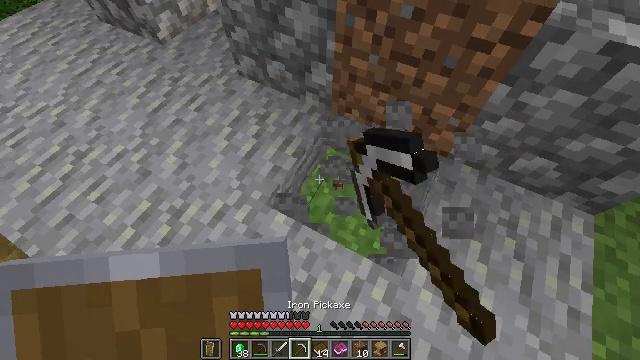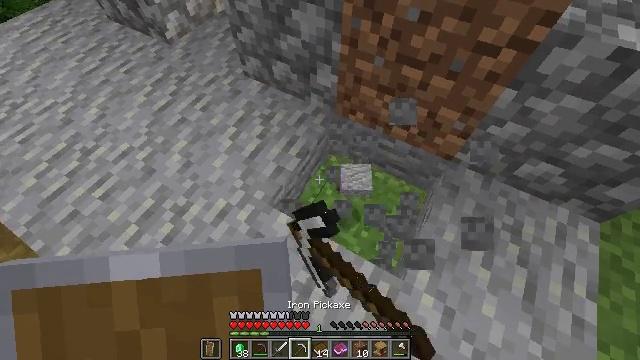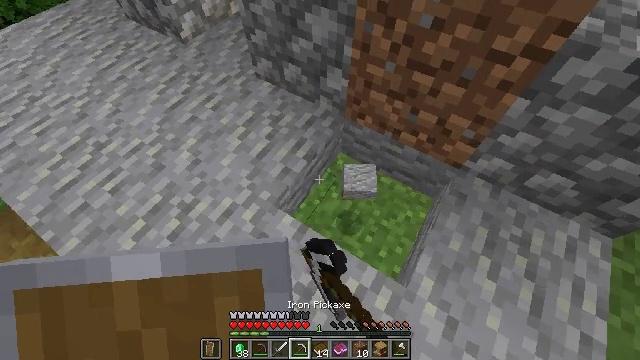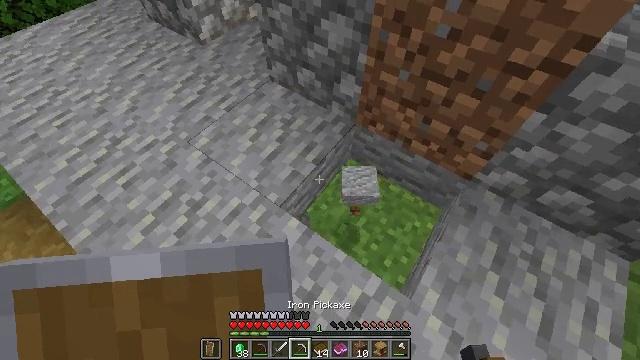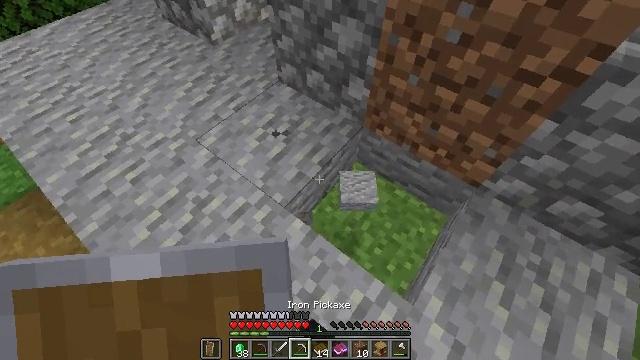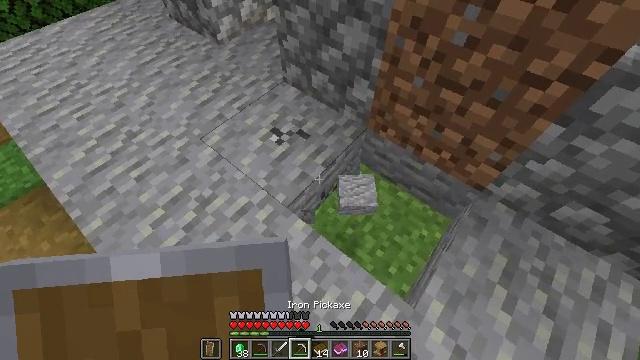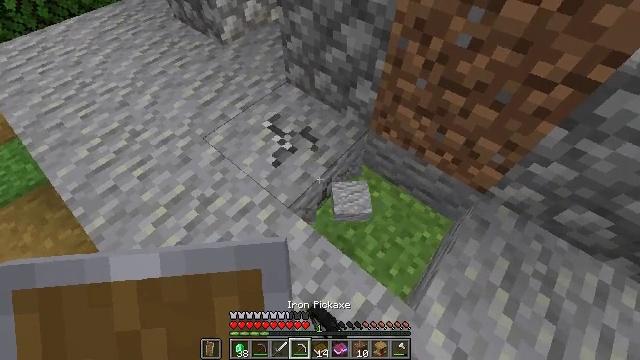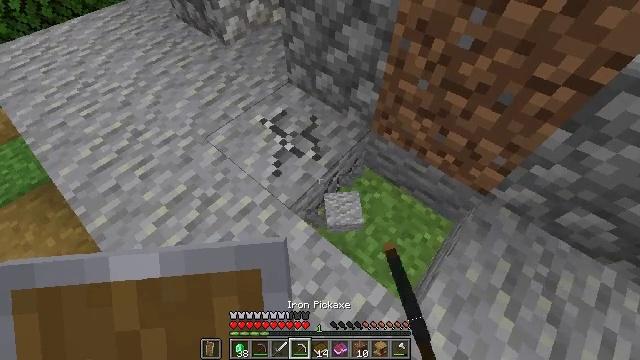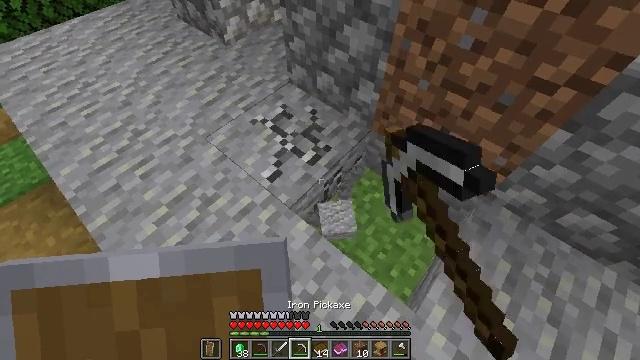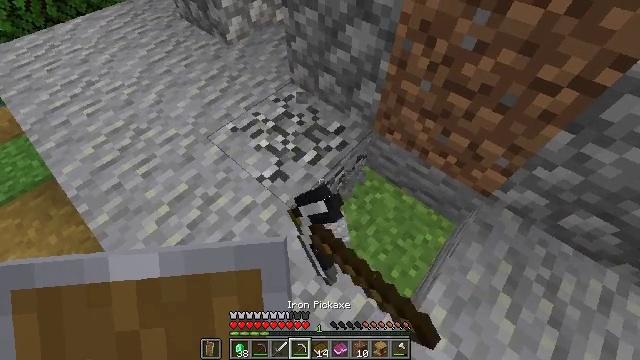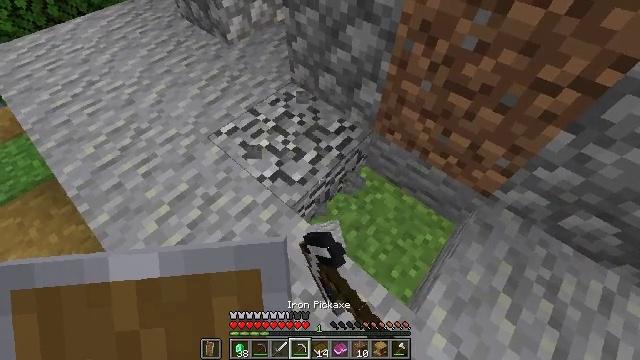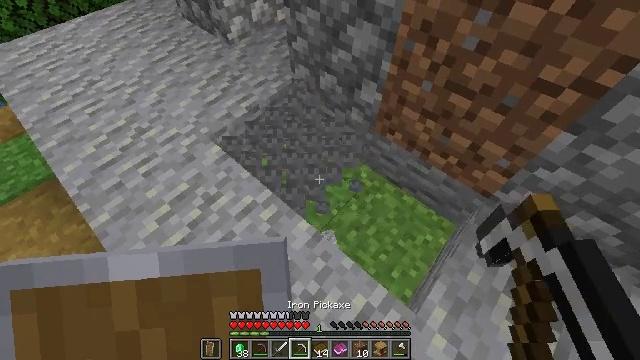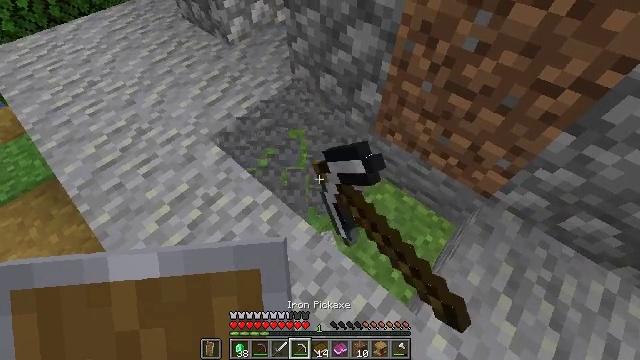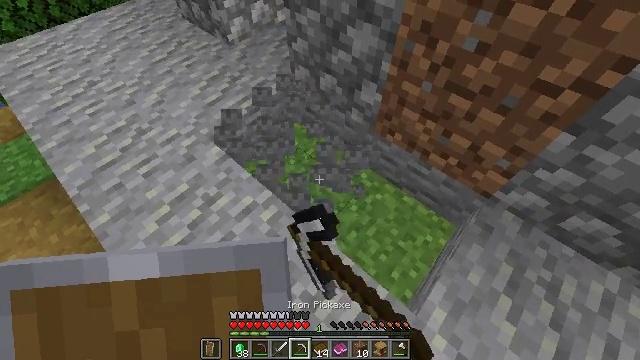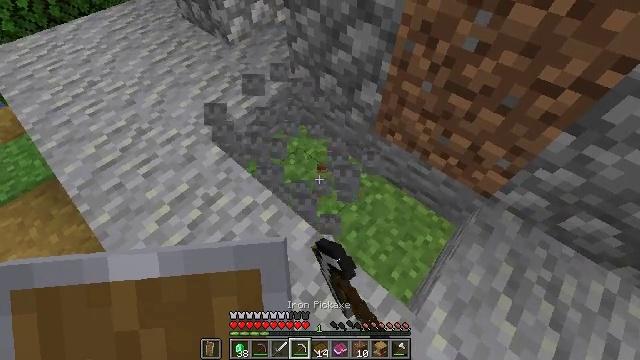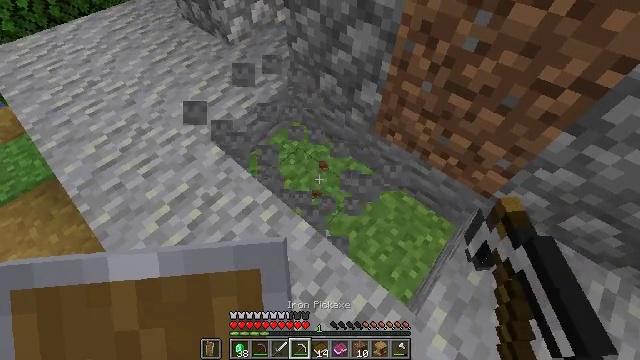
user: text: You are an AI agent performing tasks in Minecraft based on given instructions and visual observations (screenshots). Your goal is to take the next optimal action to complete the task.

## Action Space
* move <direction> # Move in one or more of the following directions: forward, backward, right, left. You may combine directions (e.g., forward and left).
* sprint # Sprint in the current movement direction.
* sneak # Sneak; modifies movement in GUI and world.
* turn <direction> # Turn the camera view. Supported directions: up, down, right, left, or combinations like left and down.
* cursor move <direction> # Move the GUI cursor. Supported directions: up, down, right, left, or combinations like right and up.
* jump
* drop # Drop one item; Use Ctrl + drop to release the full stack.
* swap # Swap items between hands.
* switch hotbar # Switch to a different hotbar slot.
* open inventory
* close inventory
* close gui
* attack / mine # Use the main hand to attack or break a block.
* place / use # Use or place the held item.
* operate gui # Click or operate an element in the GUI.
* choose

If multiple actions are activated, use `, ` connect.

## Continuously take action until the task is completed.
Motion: motion action
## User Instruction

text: Mine the andesite slab.
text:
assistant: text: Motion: turn left, attack / mine
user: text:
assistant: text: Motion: turn left, attack / mine
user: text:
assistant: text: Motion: turn left and up, attack / mine
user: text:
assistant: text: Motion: turn left, attack / mine
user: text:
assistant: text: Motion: turn left, attack / mine
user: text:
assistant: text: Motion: attack / mine
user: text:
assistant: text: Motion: attack / mine
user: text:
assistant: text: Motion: attack / mine
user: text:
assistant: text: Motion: attack / mine
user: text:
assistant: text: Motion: attack / mine
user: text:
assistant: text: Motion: attack / mine
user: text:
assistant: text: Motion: attack / mine
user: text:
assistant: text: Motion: attack / mine
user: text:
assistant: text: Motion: attack / mine
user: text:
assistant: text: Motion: attack / mine
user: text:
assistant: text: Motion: no_op